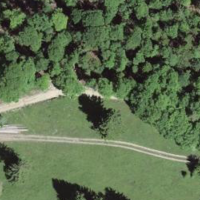
EUNIS habitat code: 44
Species observed at this site:
Taraxacum officinale
Mercurialis perennis